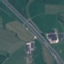
Land use / land cover: Highway